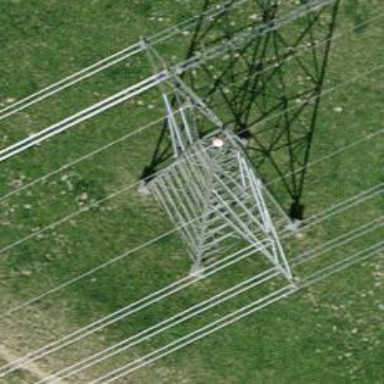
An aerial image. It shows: Power tower.